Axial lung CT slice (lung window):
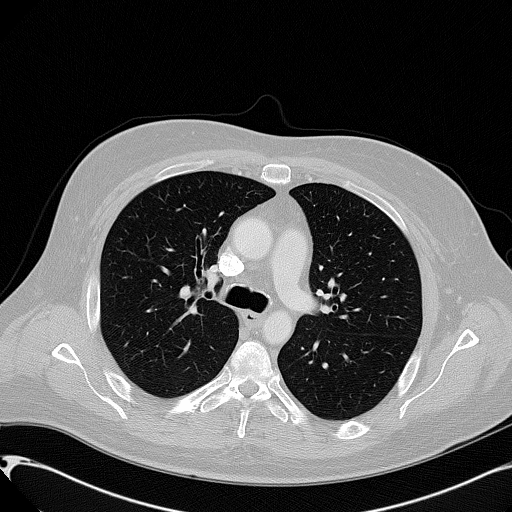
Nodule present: no